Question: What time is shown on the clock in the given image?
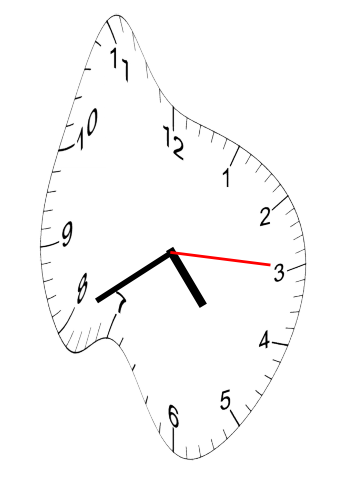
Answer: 04:40:15